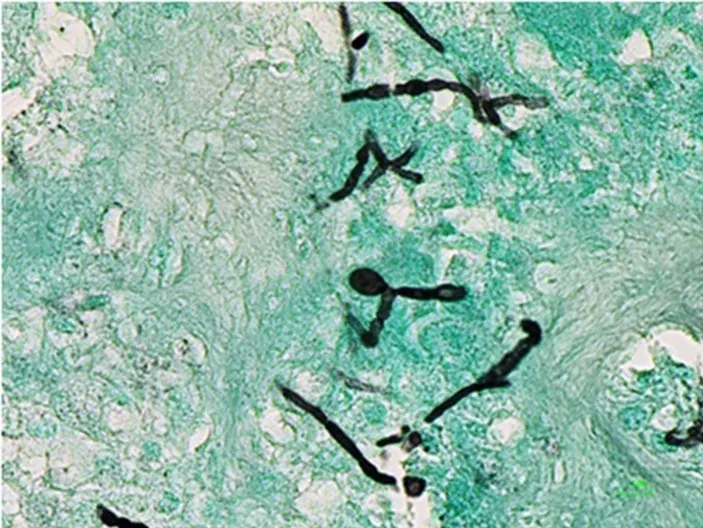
Histological examination of the cyst on Grocott staining.
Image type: pathology (methenamine_silver)